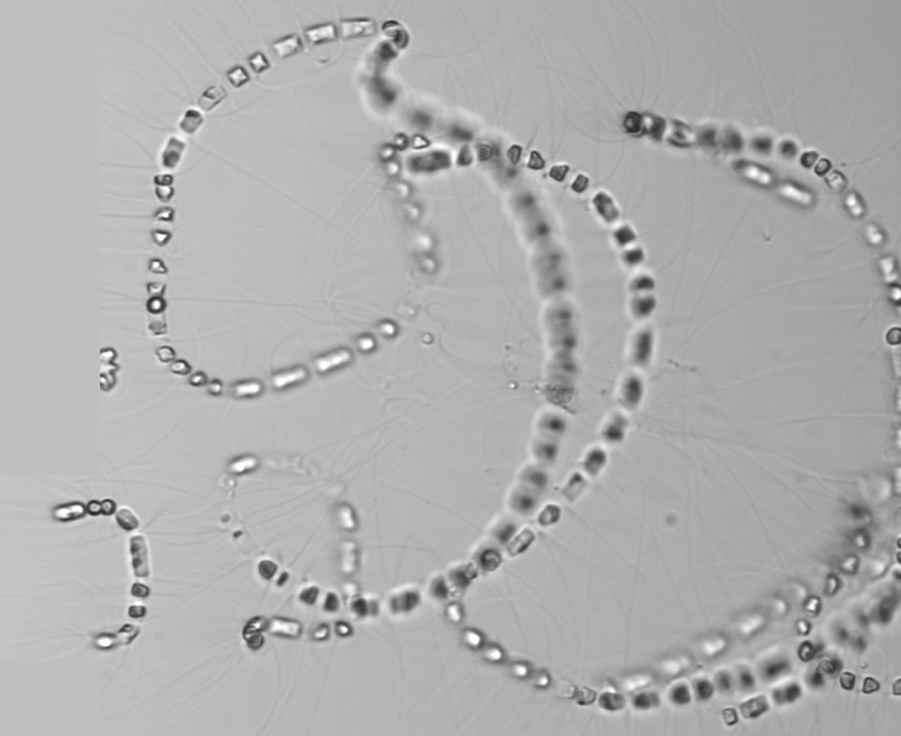
Label: Chaetoceros_socialis